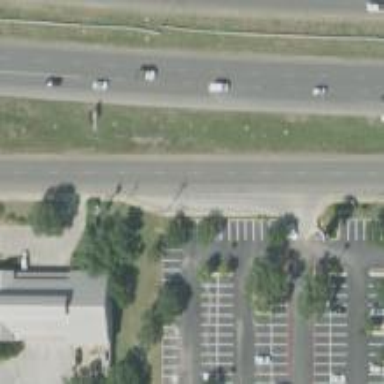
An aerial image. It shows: Secondary road with frontage road.